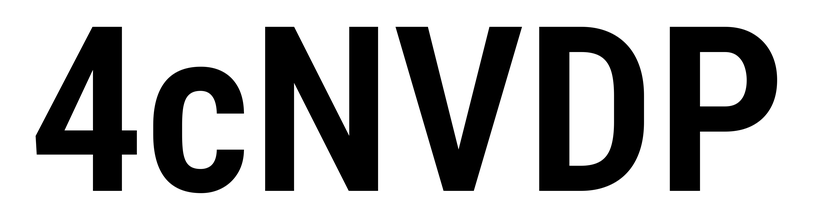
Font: Roboto_Condensed_SemiBold